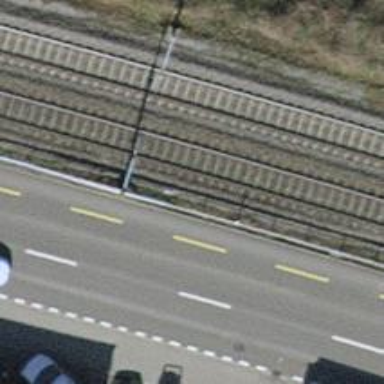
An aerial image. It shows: Railway milestone.